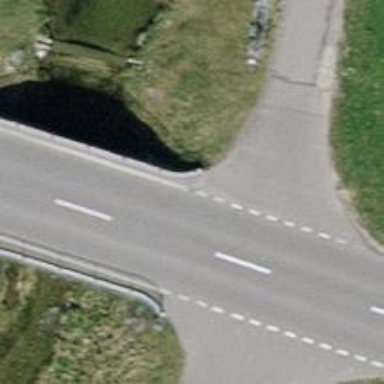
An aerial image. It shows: Tertiary road on asphalt surface crossing over bridge.